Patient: sex M, age 78
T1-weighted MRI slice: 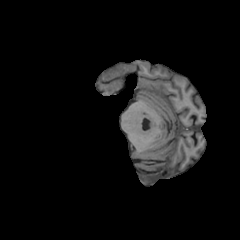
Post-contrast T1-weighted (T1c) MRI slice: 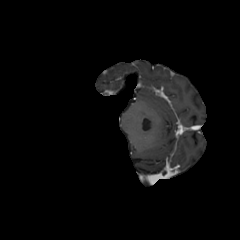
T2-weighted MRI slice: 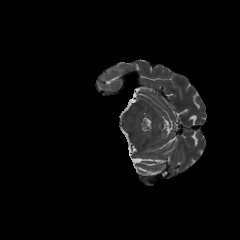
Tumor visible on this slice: no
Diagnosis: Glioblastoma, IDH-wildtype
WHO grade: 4